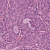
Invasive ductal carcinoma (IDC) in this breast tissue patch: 1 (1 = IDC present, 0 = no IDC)